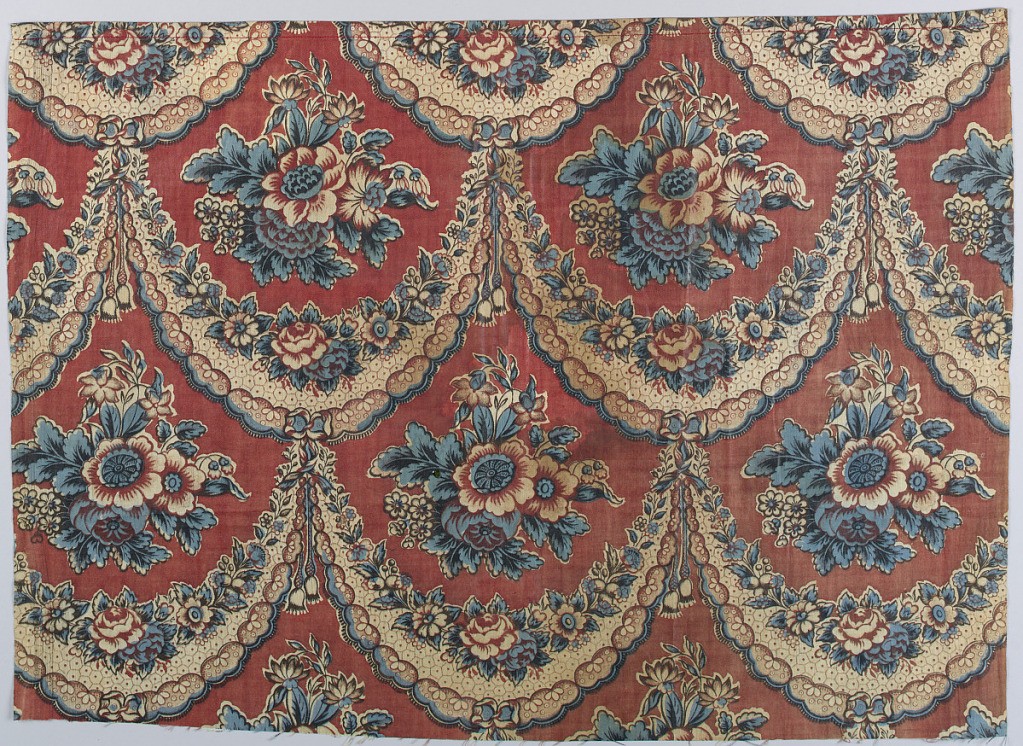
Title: Textile
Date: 1830–40
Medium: cotton Technique: red and black printed by engraved roller, red (background) and blue printed by relief or block, on plain weave
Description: Offset clusters of red and blue flowers enclosed by floral swags and tassels on a red ground.